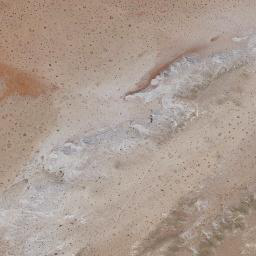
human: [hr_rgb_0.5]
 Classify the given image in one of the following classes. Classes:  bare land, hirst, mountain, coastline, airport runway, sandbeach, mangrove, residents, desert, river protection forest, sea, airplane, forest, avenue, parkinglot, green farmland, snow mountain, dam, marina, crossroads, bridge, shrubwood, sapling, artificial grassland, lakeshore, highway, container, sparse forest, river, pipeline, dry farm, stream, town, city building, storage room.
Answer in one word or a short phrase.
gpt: bare land